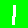
Digit: 1